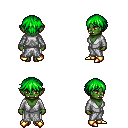
a pixel art fantasy rpg character, female body template, orc, green skin, white robe, white pants, green short bangs hairstyle, gold boots, four views (front, back, left, right), 2x2 character sprite sheet, small pixel art, hard edges, no anti-aliasing